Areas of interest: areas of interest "Specialty Commercial Street"
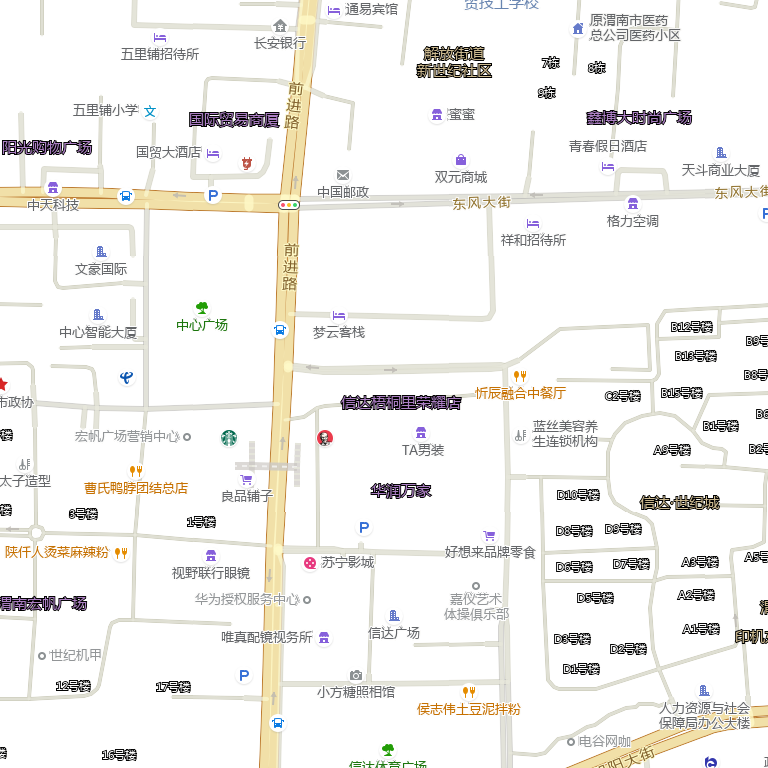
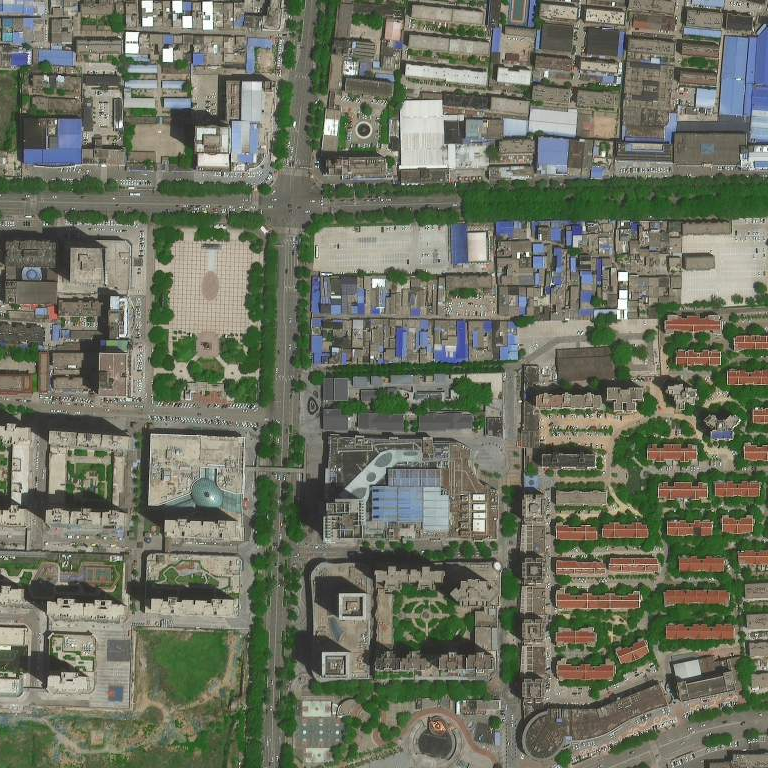